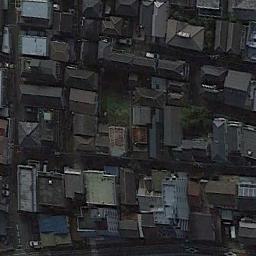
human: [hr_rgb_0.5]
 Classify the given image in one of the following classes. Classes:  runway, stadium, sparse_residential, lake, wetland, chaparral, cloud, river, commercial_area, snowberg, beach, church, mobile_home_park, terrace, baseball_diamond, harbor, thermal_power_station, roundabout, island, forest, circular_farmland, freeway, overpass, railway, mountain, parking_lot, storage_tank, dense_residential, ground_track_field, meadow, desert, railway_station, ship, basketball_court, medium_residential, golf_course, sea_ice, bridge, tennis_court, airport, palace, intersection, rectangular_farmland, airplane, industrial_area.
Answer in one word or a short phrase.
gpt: dense_residential